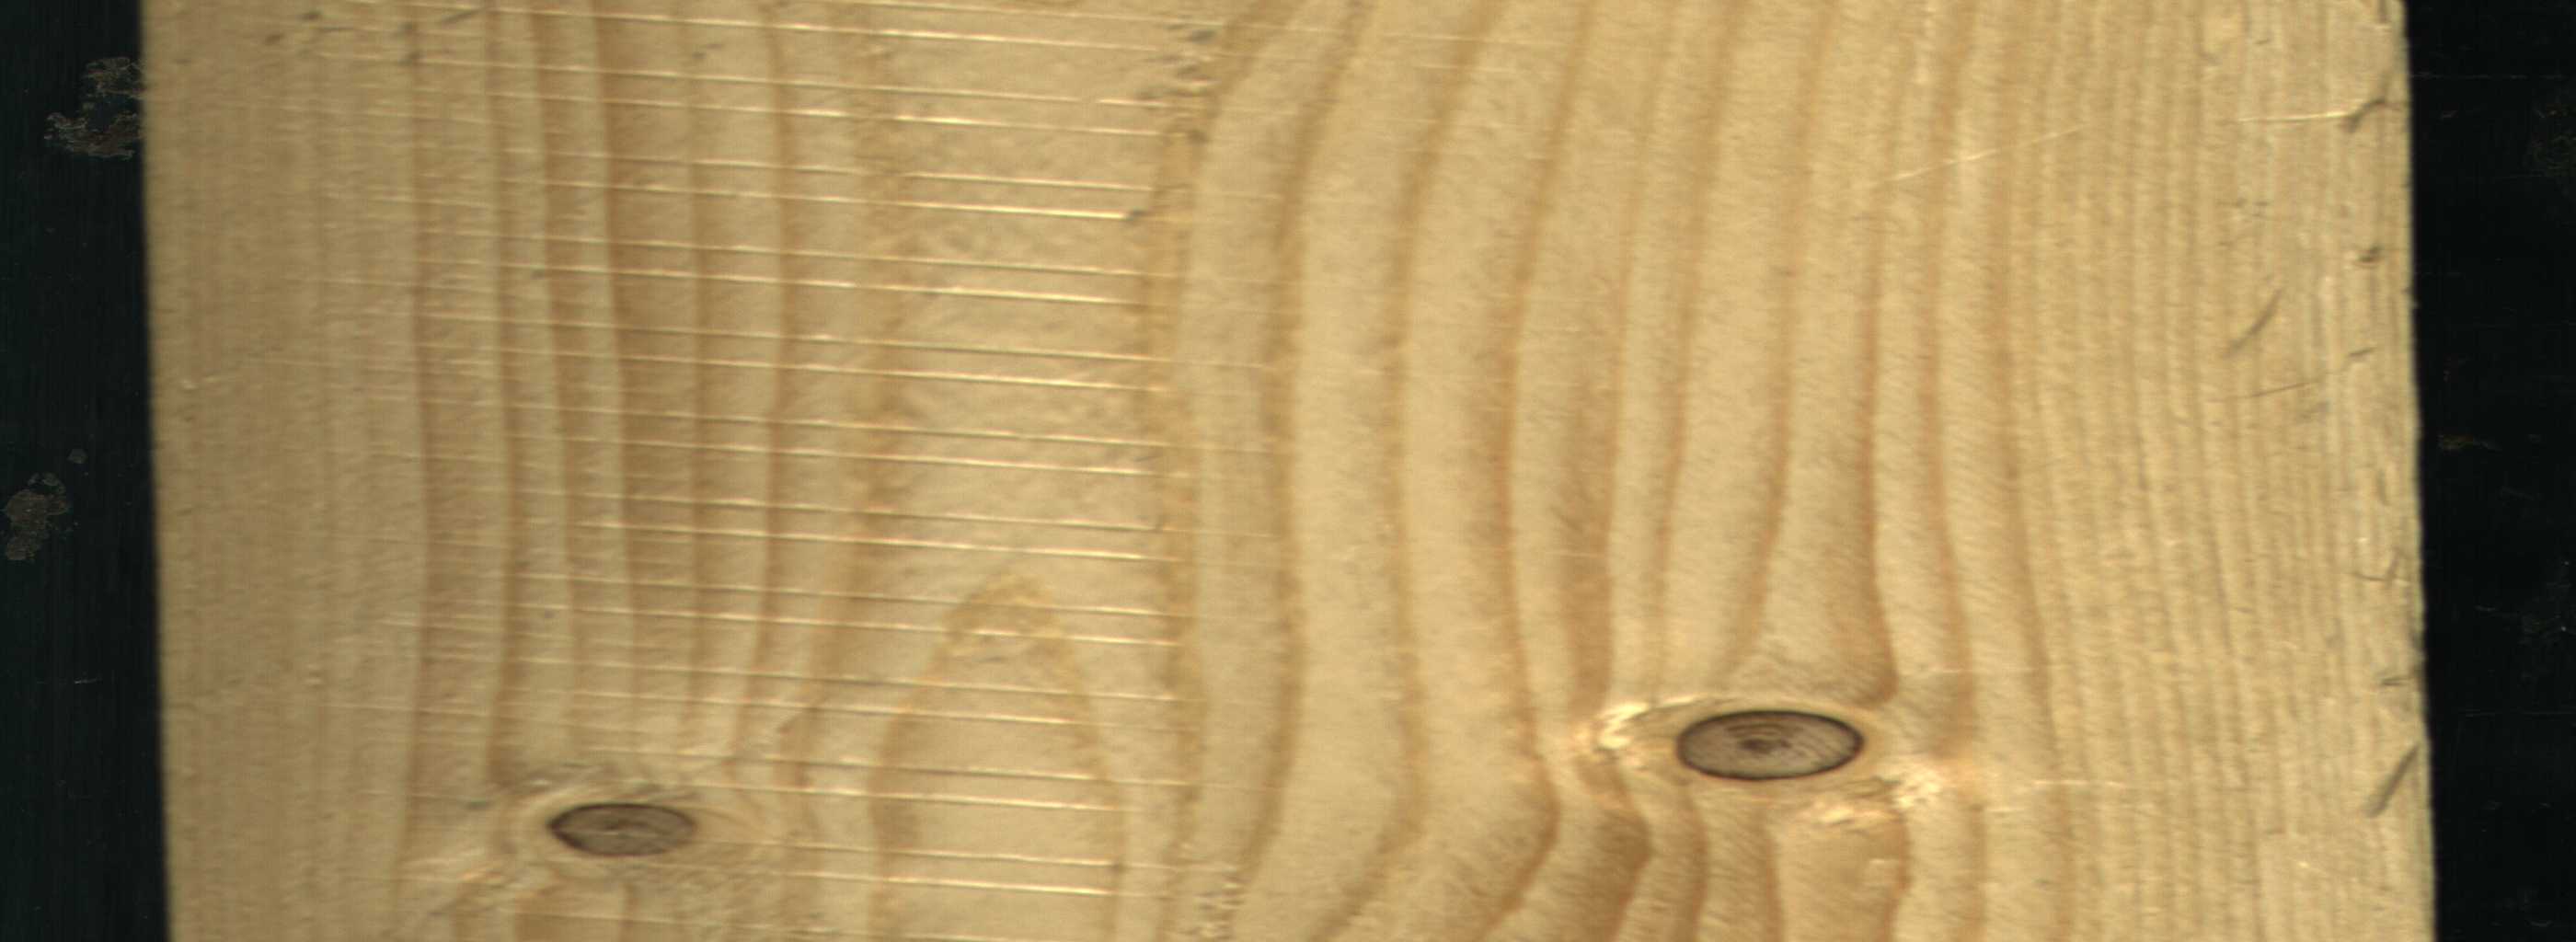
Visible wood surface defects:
Dead_Knot
Live_Knot